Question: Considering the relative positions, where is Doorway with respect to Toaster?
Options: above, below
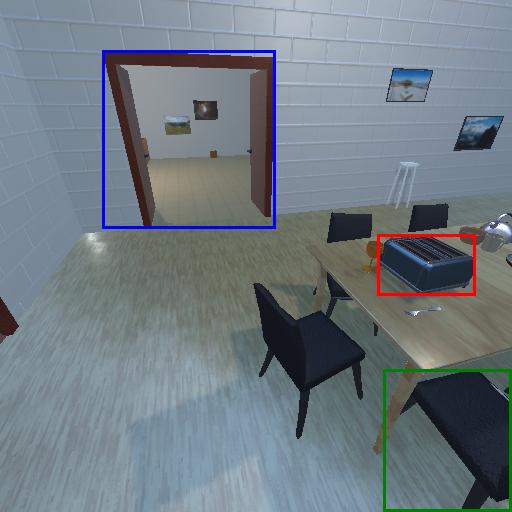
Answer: above